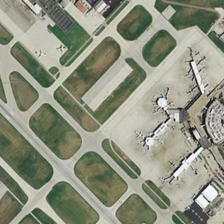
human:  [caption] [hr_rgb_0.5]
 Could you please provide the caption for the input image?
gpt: a square terminal and criss cross flight strip .

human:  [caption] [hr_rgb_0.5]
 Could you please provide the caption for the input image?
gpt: parallel runways surrounds the passenger termial building .

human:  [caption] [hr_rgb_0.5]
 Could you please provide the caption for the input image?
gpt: the airport is surrounded by runways with rectangular lawns .

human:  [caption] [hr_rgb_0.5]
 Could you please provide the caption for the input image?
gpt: a star like building and some aeroplanes standing on a parking apron  which is surrounded by netlike runways and rounded rectangle grassy fields .

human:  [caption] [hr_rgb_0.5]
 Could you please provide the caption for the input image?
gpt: some planes are sparsely parked in an airport with several parking lots and runways .